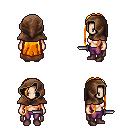
a pixel art fantasy rpg character, female body template, human, light skin, brown cape, magenta pants, light blonde extra-long hairstyle, cloth hood, maroon shoes, dagger, four views (front, back, left, right), 2x2 character sprite sheet, small pixel art, hard edges, no anti-aliasing